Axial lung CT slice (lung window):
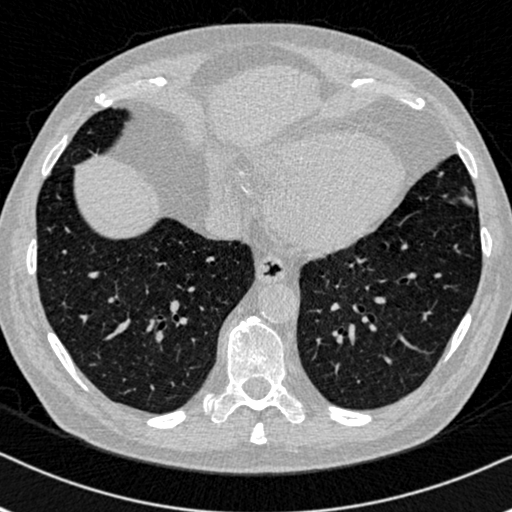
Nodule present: no